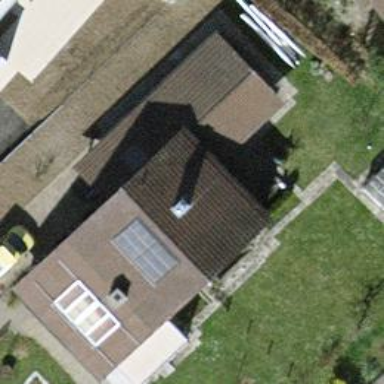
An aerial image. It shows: Semi-detached house with gabled roof.